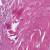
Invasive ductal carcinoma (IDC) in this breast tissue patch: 0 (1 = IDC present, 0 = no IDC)